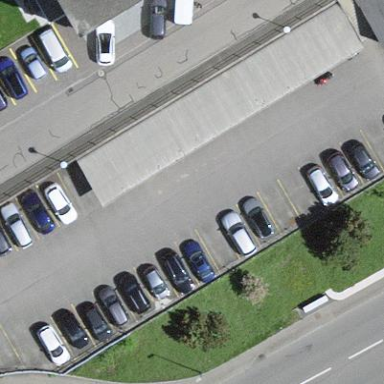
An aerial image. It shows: Parking area with surface.